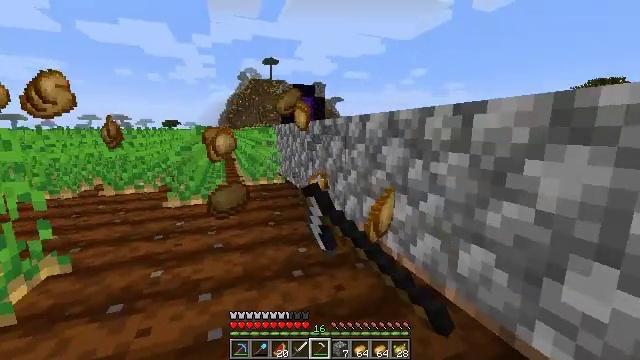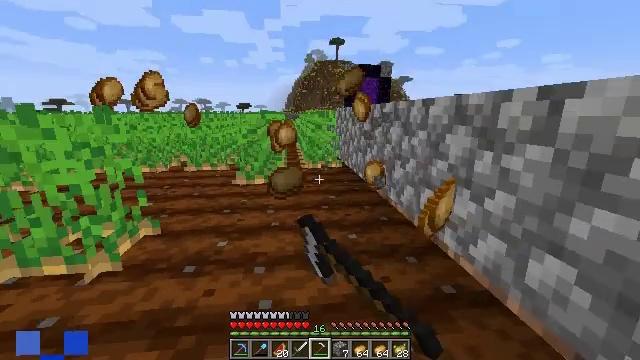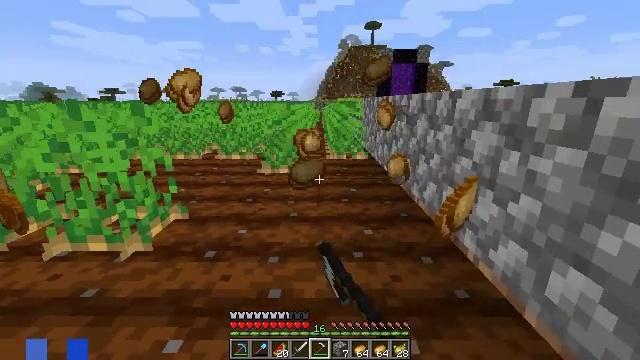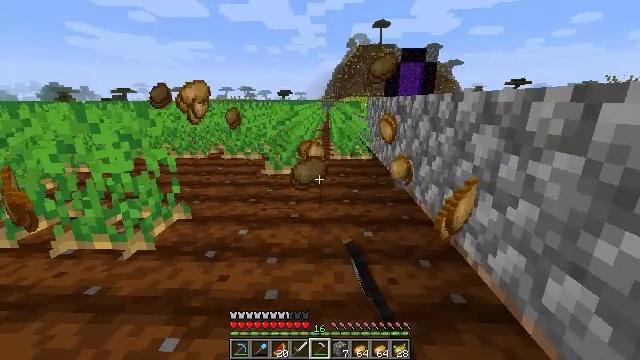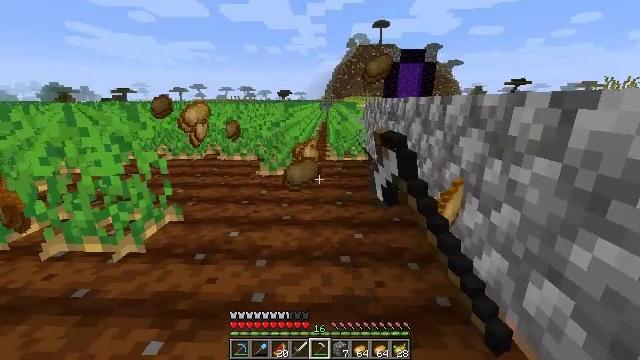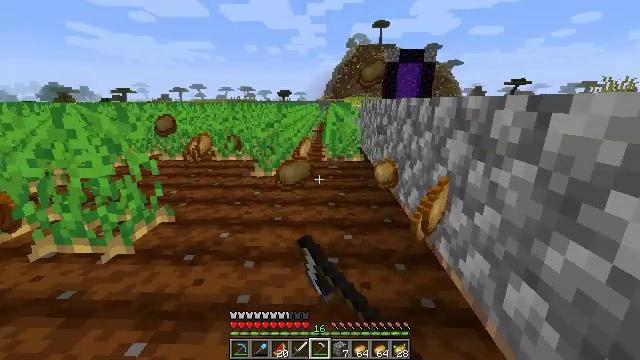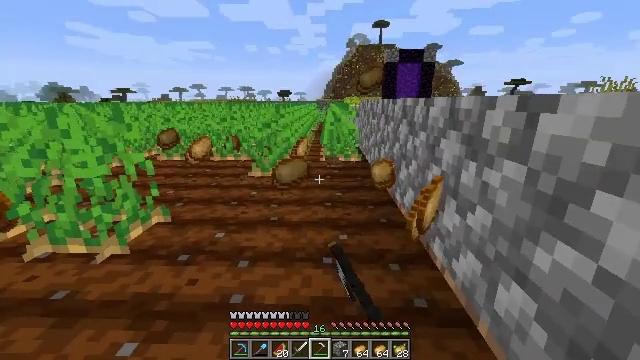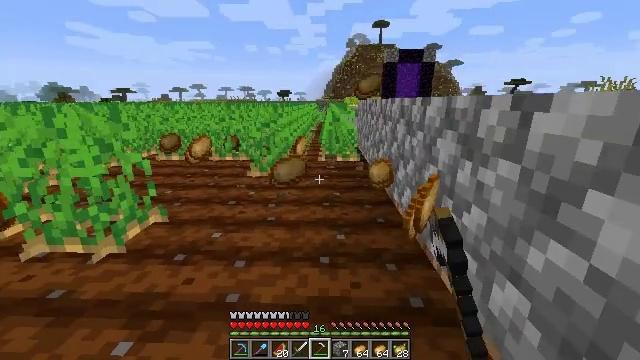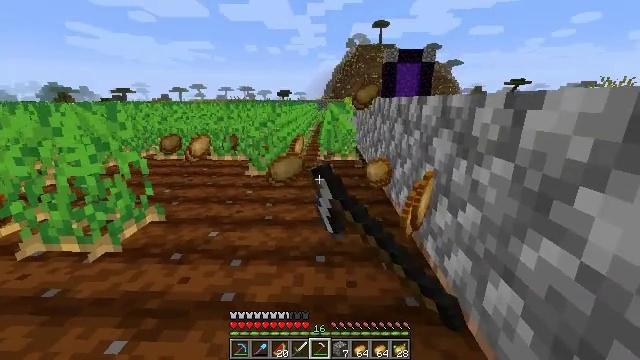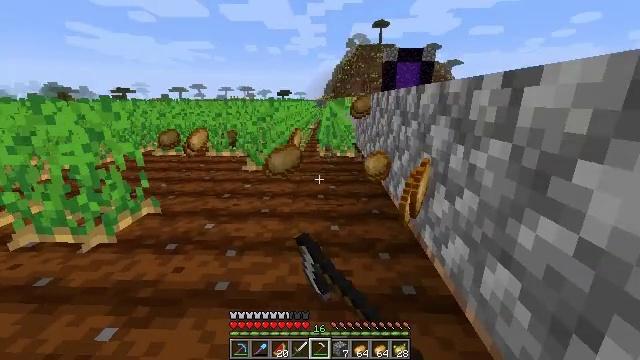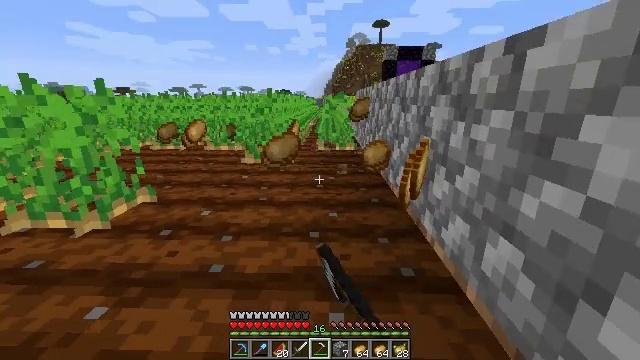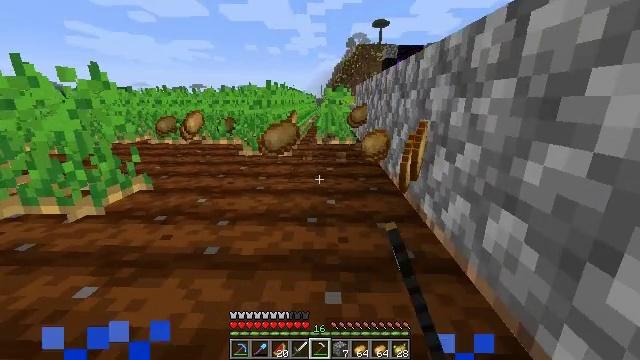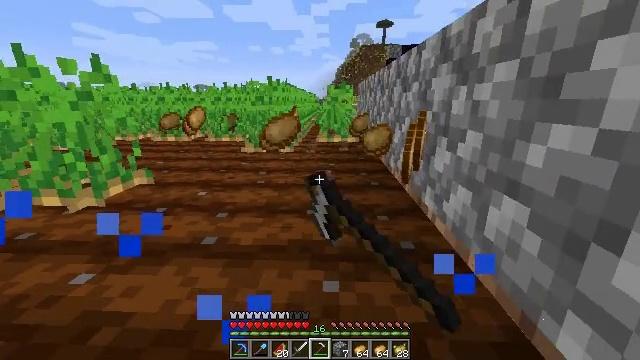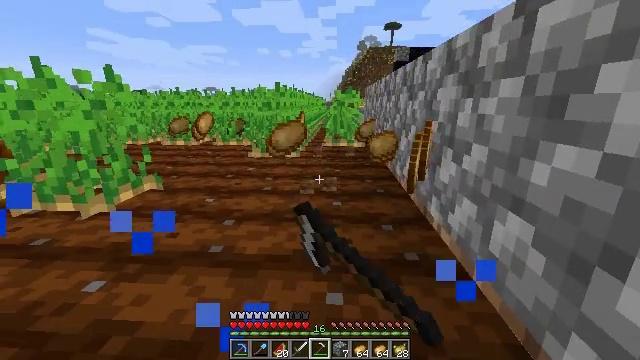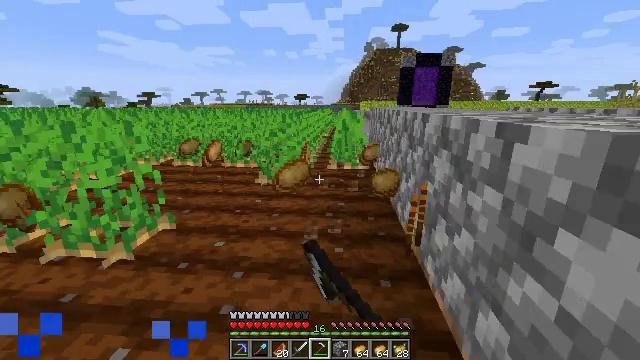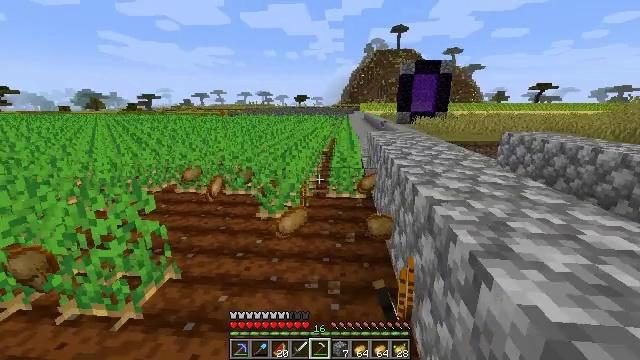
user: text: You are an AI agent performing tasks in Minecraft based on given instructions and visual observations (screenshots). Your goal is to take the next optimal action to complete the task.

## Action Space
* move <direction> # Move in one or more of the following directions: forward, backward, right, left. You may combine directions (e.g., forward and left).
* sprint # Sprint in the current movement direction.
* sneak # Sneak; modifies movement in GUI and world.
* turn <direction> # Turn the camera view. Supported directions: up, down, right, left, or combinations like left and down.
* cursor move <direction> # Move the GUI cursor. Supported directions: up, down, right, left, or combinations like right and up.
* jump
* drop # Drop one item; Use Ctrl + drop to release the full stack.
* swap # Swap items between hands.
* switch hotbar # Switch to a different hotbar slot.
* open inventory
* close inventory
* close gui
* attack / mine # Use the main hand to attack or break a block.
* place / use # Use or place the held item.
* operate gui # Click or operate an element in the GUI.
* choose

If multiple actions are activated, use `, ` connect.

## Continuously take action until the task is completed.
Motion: motion action
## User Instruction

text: Dig up potatoes from the soil.
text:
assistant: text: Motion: move forward, turn left and down, attack / mine
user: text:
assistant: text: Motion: move forward, turn left and down, attack / mine
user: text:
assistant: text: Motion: move forward, turn left, attack / mine
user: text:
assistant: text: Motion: move forward, attack / mine
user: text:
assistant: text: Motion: move forward, attack / mine
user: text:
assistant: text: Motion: move forward, attack / mine
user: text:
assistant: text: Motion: move forward, attack / mine
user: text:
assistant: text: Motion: move forward, attack / mine
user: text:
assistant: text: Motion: move forward, attack / mine
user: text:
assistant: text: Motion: move forward, attack / mine
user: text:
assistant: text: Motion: move forward, attack / mine
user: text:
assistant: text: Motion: move forward, attack / mine
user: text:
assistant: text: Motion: move forward, turn left, attack / mine, jump
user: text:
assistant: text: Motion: move forward, turn left, attack / mine, jump
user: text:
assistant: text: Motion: move forward, attack / mine, jump
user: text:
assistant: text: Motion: move forward, attack / mine, jump
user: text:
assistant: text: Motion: move forward, attack / mine
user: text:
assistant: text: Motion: move forward
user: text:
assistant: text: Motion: move forward
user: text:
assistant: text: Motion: move forward
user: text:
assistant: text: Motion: move forward
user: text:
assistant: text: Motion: move forward, turn right and down
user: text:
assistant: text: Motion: move forward, turn right and down
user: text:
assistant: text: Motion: move forward, turn right
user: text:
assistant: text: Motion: move forward, attack / mine
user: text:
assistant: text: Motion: move forward, attack / mine
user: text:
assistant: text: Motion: move forward, turn left, attack / mine
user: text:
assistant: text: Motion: move forward, turn left, attack / mine
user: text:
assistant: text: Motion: move forward, turn left and down, attack / mine
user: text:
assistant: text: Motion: move forward and move right, turn left and down, attack / mine